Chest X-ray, PA view. Patient: 45 years old, sex F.
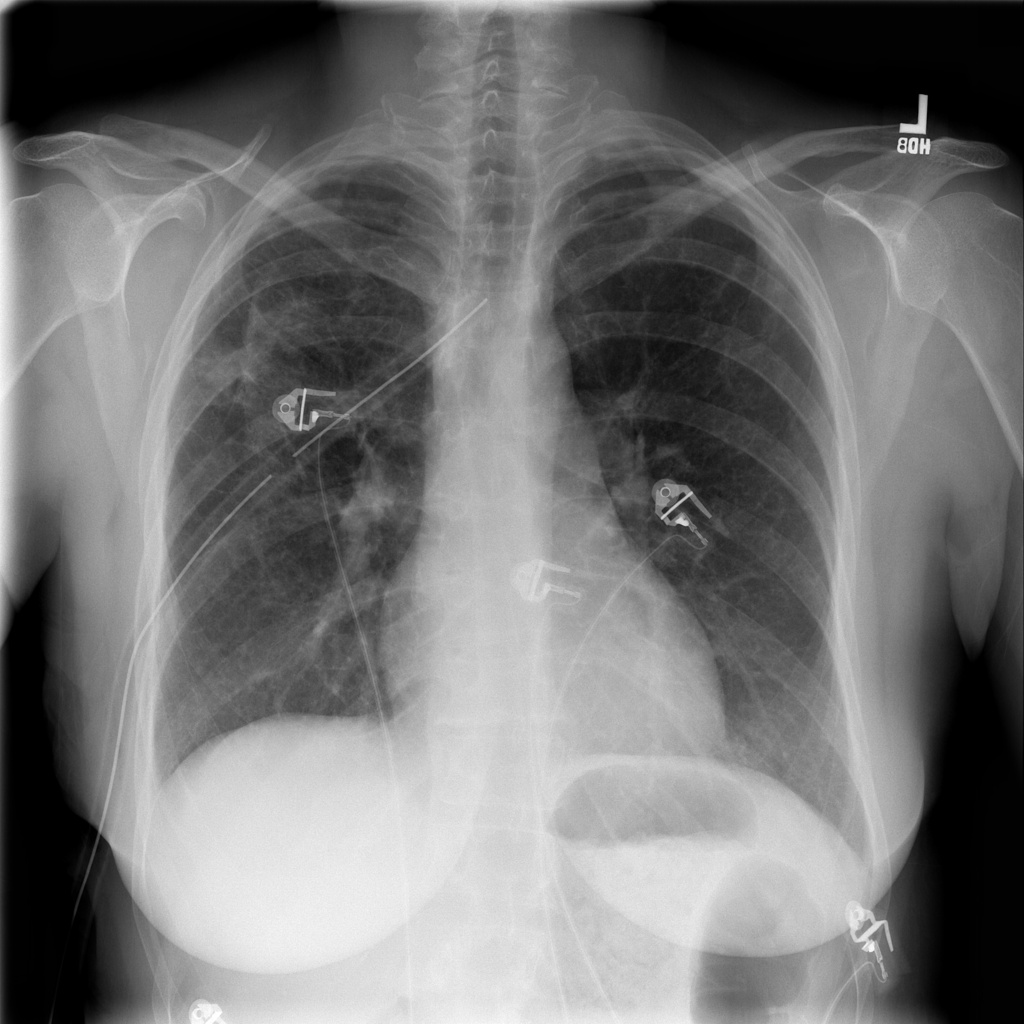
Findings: No Finding